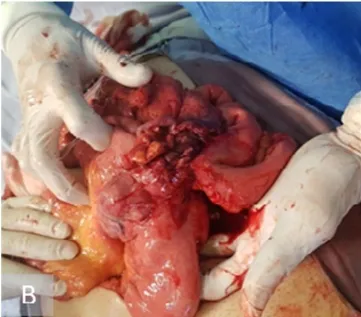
Intra operative photos demonstrating. . (C) Extensive adhesion to other small bowel loops.
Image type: medical_photograph (other_medical_photograph)